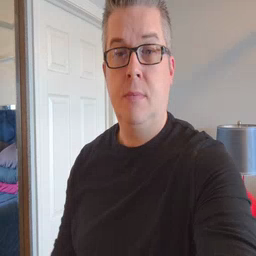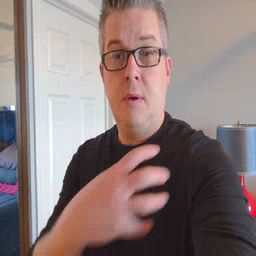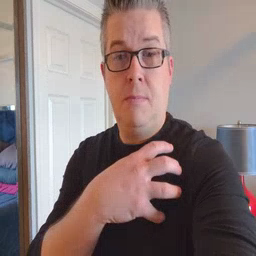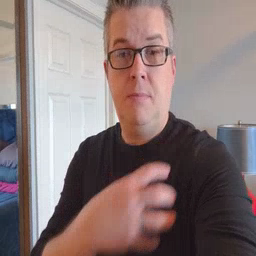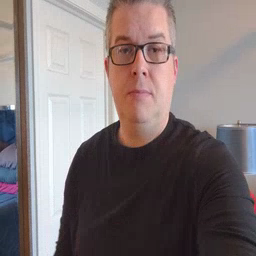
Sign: police